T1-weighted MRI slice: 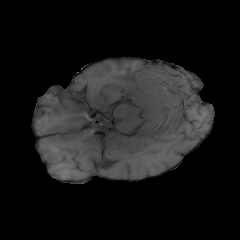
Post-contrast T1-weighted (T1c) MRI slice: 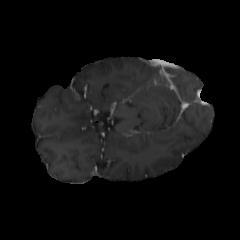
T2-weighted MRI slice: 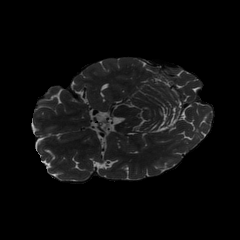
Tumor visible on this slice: no